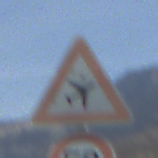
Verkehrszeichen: FlugbetriebLinks
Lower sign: Geschwindigkeit50
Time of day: MorningAfternoon
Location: Outdoor (Nature)
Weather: PartlyCloudy
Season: NotSpecified
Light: Natural